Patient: sex M, age 60
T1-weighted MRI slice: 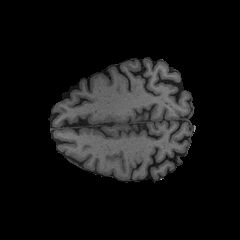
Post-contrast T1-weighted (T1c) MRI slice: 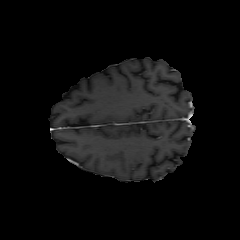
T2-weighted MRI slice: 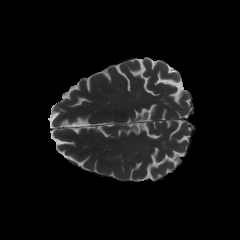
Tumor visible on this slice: no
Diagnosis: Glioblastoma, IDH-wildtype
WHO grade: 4